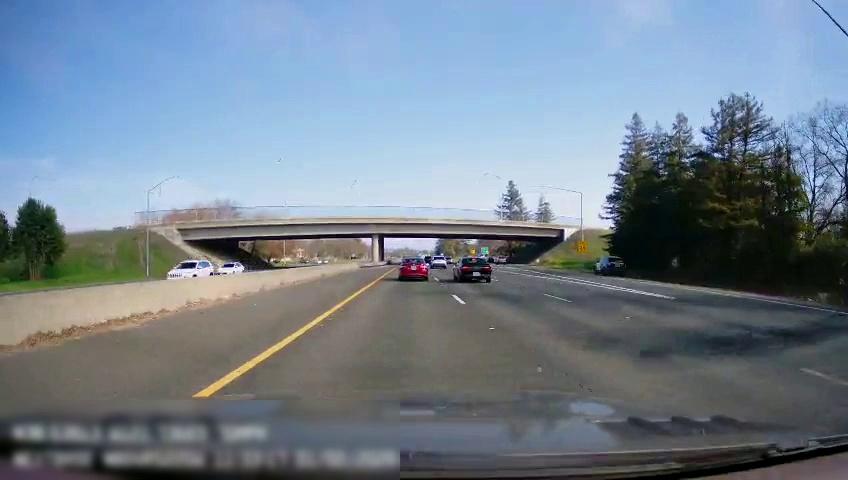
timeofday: Day
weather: Sunny
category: Drivable Space
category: Vehicles | SUV
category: Vehicles | Car
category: Vehicles | Car
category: Vehicles | Car
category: Vehicles | Car
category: Vehicles | SUV
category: Lanes | Current Lane
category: Lanes | Current Lane
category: Lanes | Alternate Lane
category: Lanes | Alternate Lane
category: Lanes | Alternate Lane